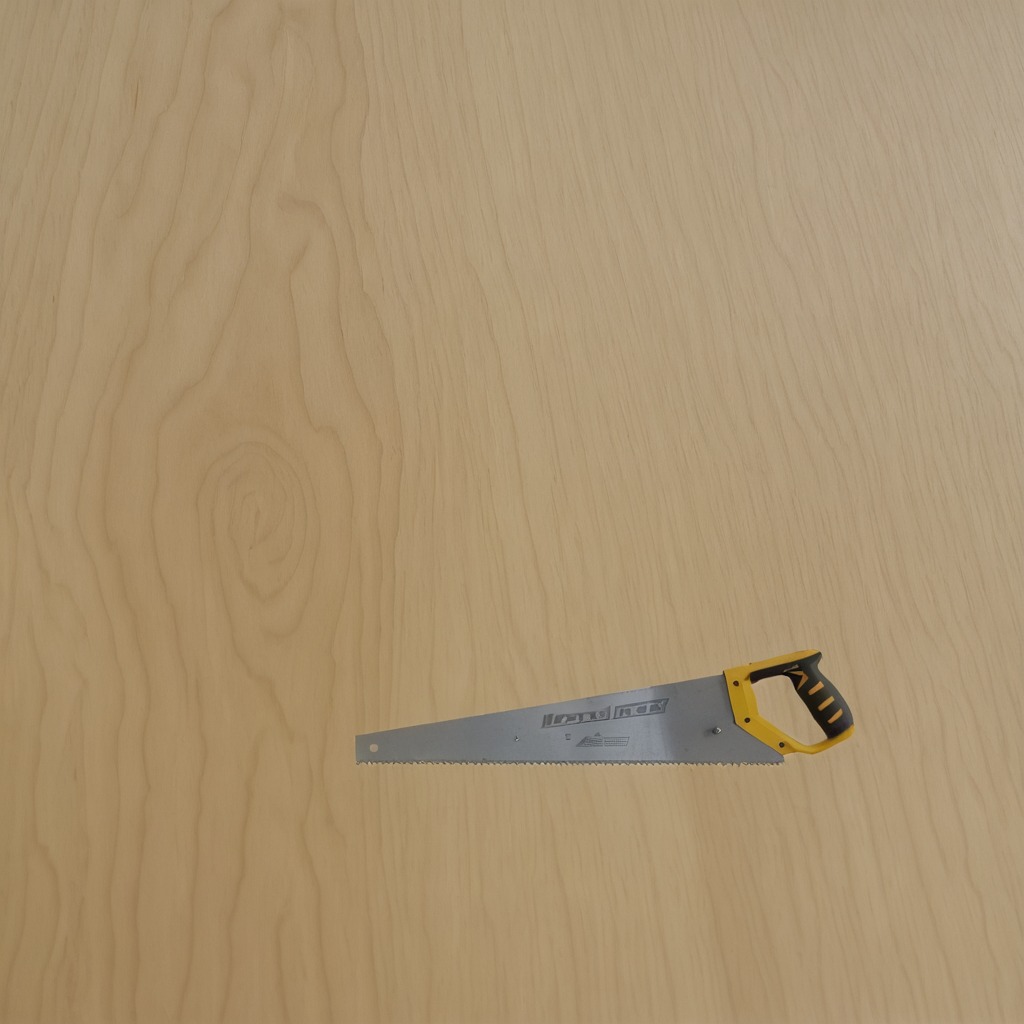
A metal saw is lying on a plywood surface in a paint workshop lit by afternoon window light.